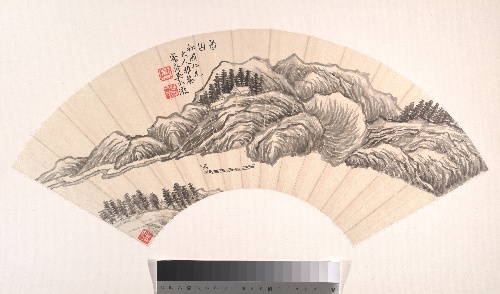
Title: 清  吳大澂  山水  扇面|Fragrant Mountains
Artist: Wu Dacheng
Artist bio: Chinese, 1835–1902
Object type: Folding fan mounted as an album leaf
Classification: Paintings
Medium: Folding fan mounted as an album leaf; ink on alum paper
Culture: China
Period: Qing dynasty (1644–1911)
Dimensions: 6 7/8 x 20 7/8 in. (17.5 x 53 cm)
Department: Asian Art
Credit line: Gift of Robert Hatfield Ellsworth, in memory of La Ferne Hatfield Ellsworth, 1986
Accession year: 1986
Repository: Metropolitan Museum of Art, New York, NY
Tags: Landscapes|Mountains